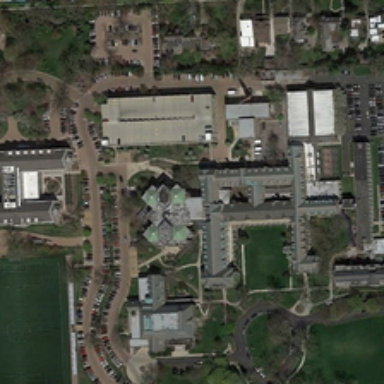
There is a school equipped with a football field located near a church .